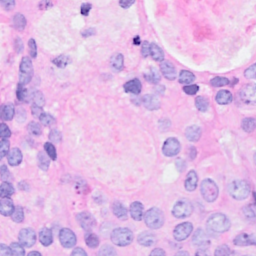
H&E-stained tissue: Breast